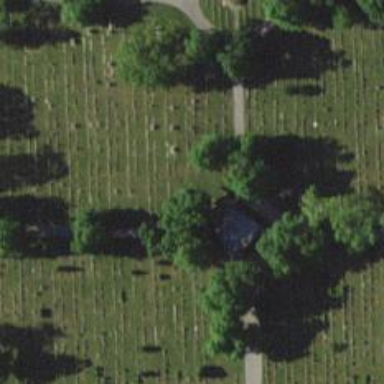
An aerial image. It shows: Memorial site with historic significance.